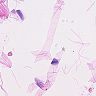
Metastatic tissue present: no